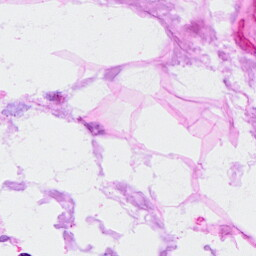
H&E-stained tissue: Breast